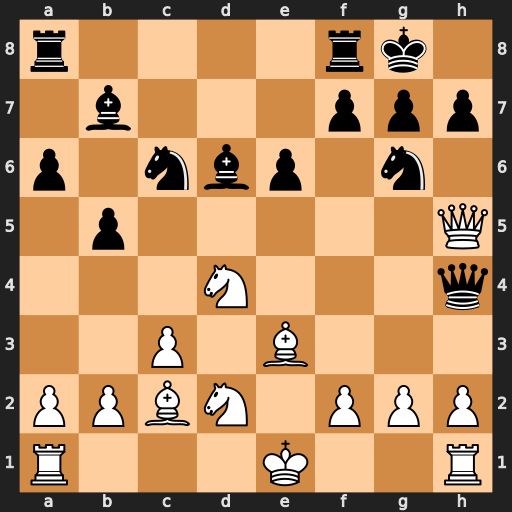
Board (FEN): r4rk1/1b3ppp/p1nbp1n1/1p5Q/3N3q/2P1B3/PPBN1PPP/R3K2R
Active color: w
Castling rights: KQ
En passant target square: -
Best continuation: Bxg6 Qxh5 Bxh5